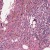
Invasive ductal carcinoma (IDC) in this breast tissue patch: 0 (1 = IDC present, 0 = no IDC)